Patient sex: M
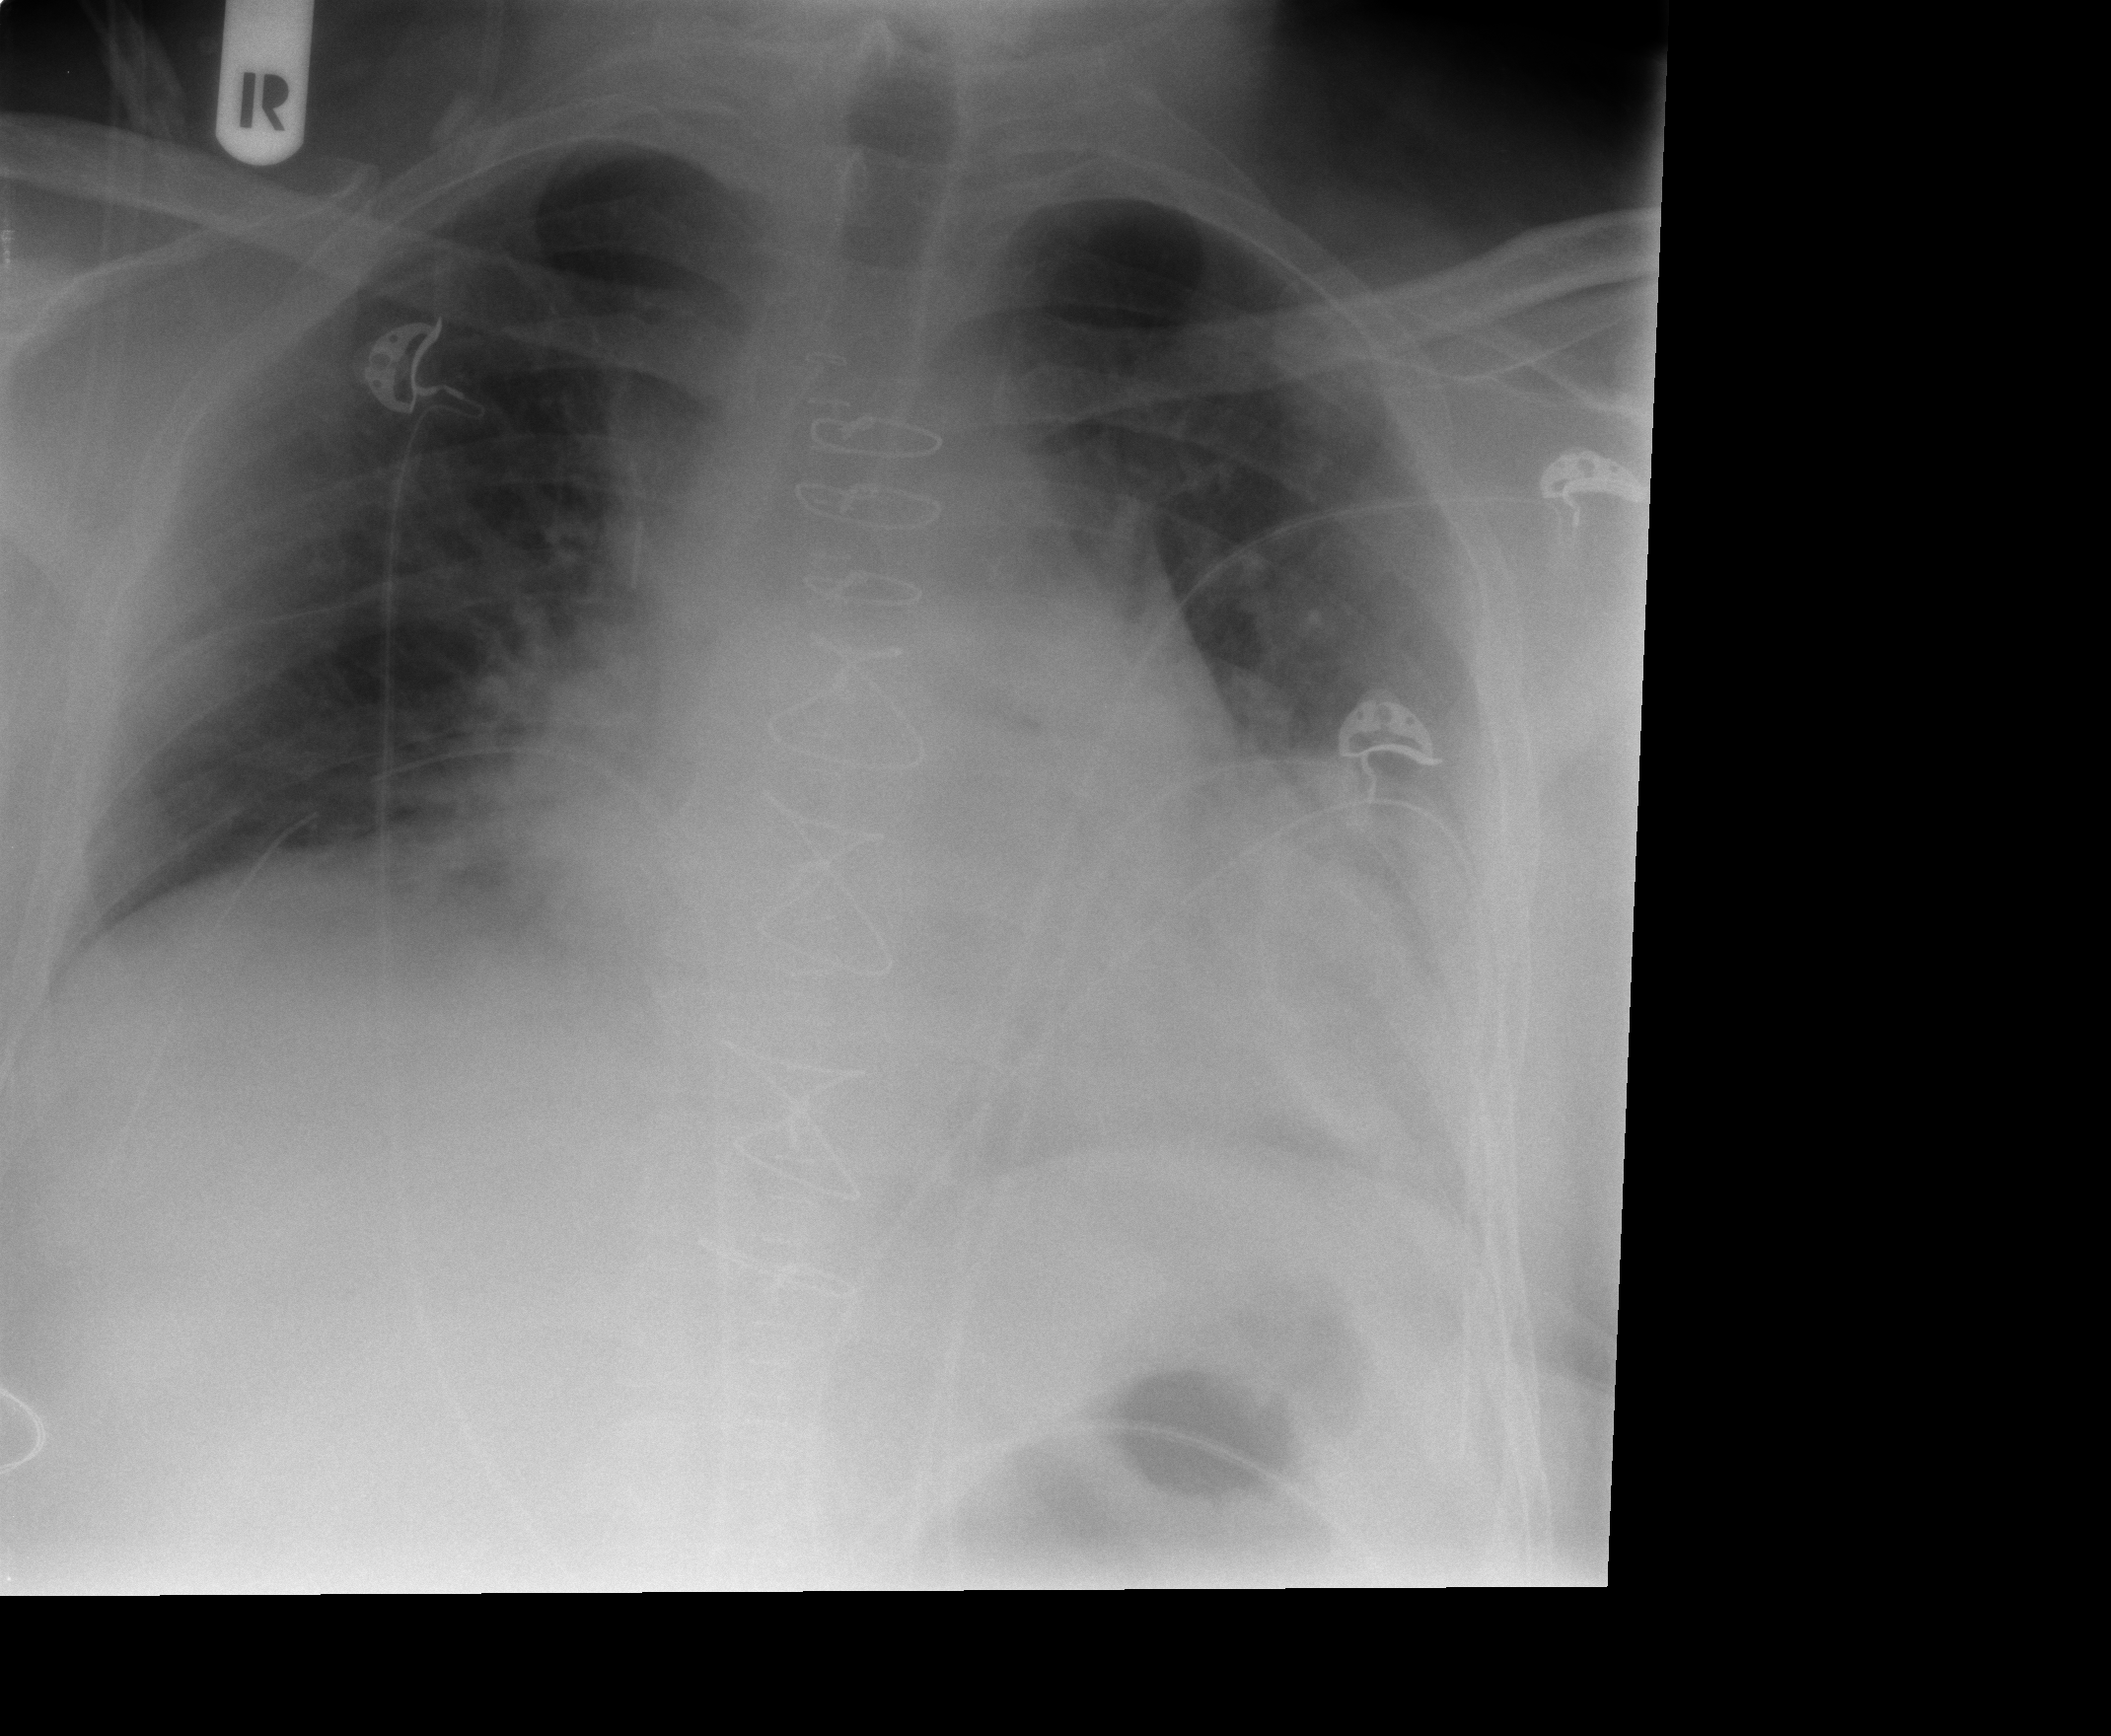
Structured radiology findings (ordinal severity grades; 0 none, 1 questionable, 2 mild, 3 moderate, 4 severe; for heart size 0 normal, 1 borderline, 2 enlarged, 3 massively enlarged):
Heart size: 2
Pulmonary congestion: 2
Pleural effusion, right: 1
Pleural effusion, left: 2
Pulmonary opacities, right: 1
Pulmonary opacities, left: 2
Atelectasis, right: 2
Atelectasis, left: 3